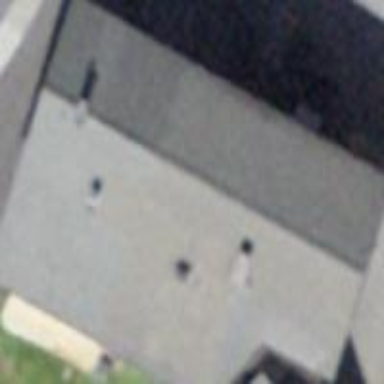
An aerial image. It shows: Building.